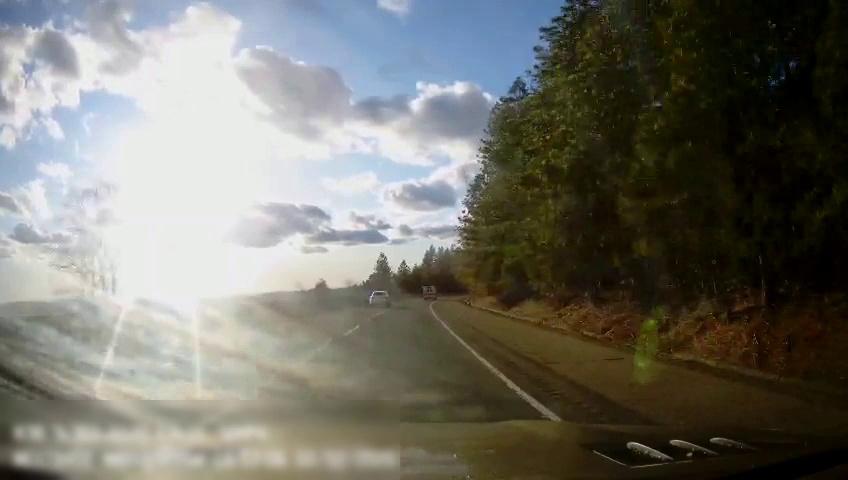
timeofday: Day
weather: Sunny
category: Drivable Space
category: Vehicles | Van
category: Vehicles | Car
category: Lanes | Current Lane
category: Lanes | Alternate Lane